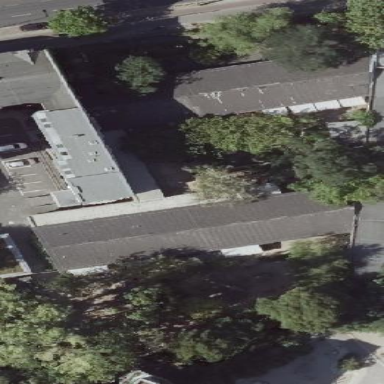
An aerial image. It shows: Kindergarten.